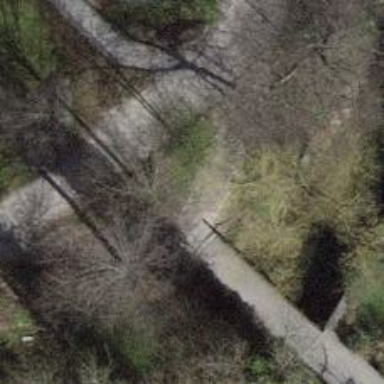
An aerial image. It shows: Concrete bridge over path.